Question: I have created a graph using graphviz that I'm pretty happy with and I need to add one more edge to it. I currently have this:

(source for this in dot below)
I need to add an edge from T to S (in green!) but when I do so all the rest of the graph is thrown in to disarray. I know that I'm meant to just let graphviz take care of the layout but this graph forms one of a sequence and I'd like them to at least mostly look alike. I've tried various things with graph clusters and using weights to make all the other edges very high weight and the new edge very low but nothing seems to help. How can I add an edge from T to S which doesn't worry about the fact that that edge will have to be quite long.
The dot source for what I have is
'''
digraph G {
rankdir=LR
subgraph clusterD3 {
vSource [label="S*"]
subgraph clusterD2 {
color=white
S
T
subgraph clusterD1 {
color=white
{rank=same; B A}
{rank=same; D C}
A->C
B->D
A->D
C->D
B->A
}
S->A
S->B
C->T
D->T
}
vSink [label="T*"]
vSource->A [color=red]
vSource->B [color=red]
vSource->C [color=red]
vSource->D [color=red]
vSource->T [color=red]
A->vSink [color=blue]
B->vSink [color=blue]
C->vSink [color=blue]
D->vSink [color=blue]
S->vSink [color=blue]
}
}
'''
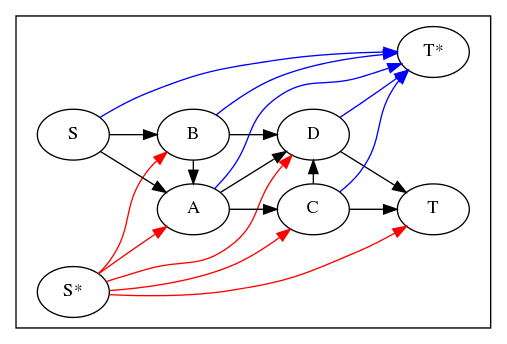
Answer: Adding
'''
{rank=same;vSource;S}
'''
solves the issue:
'''
digraph G {
rankdir=LR
subgraph clusterD3 {
vSource [label="S*"]
subgraph clusterD2 {
color=white
S
T
{rank=same;vSource;S}
subgraph clusterD1 {
color=white
{rank=same; B A}
{rank=same; D C}
A->C
B->D
A->D
C->D
B->A
}
S->A
S->B
C->T
D->T
}
vSink [label="T*"]
vSource->A [color=red]
vSource->B [color=red]
vSource->C [color=red]
vSource->D [color=red]
vSource->T [color=red]
A->vSink [color=blue]
B->vSink [color=blue]
C->vSink [color=blue]
D->vSink [color=blue]
S->vSink [color=blue]
T -> S [color=green]
}
}
'''